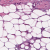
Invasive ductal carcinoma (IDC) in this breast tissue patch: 0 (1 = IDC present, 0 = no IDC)